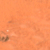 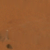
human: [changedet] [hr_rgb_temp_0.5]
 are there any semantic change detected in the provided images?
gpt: A small park appears next to the old one that has been removed.